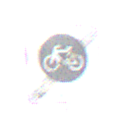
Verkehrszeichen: EndeFahrradstrasse
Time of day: Midday
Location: Outdoor (Nature)
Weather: PartlyCloudy
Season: NotSpecified
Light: Natural